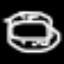
Label: donut